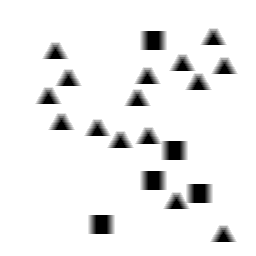
Squares: 5
Triangles: 15
Stars: 0
Total shapes: 20